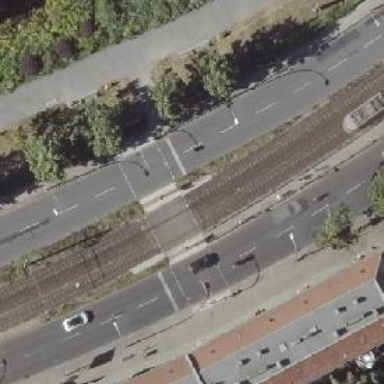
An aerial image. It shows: Tram crossing with traffic signals.